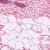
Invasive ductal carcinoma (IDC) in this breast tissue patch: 0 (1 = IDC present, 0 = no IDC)